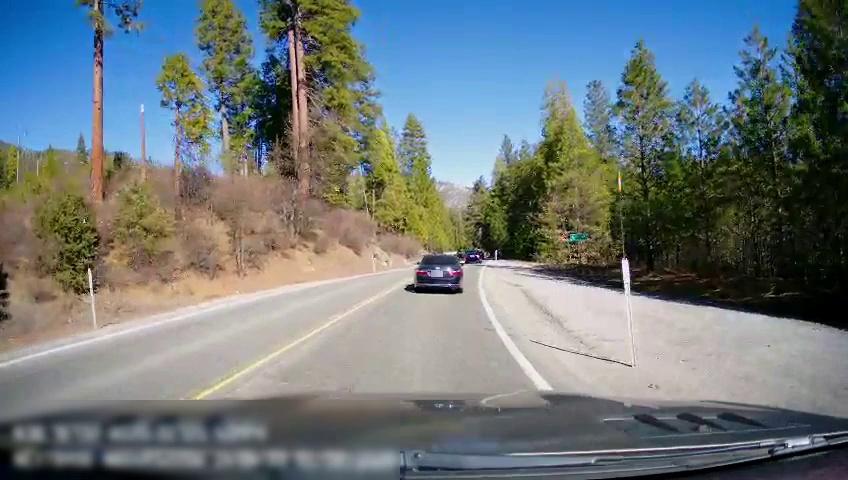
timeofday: Day
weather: Sunny
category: Drivable Space
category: Vehicles | Car
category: Vehicles | Car
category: Lanes | Opposite Lane
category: Lanes | Current Lane
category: Lanes | Current Lane
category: Traffic | Signs